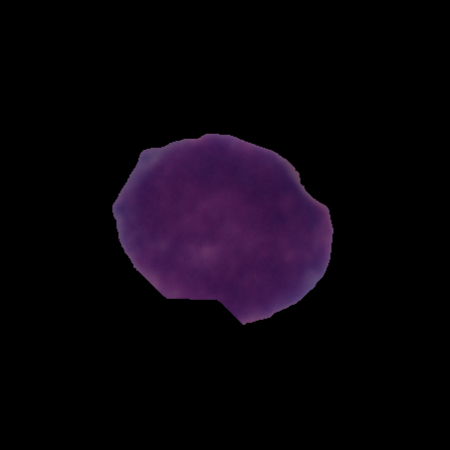
Label: cancer